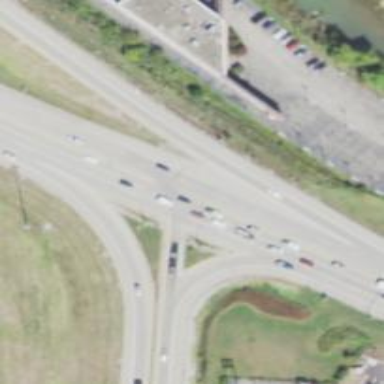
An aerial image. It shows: Trunk highway.